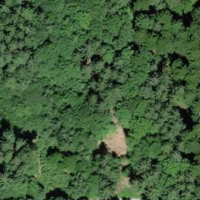
EUNIS habitat code: 44
Species observed at this site:
Turdus viscivorus